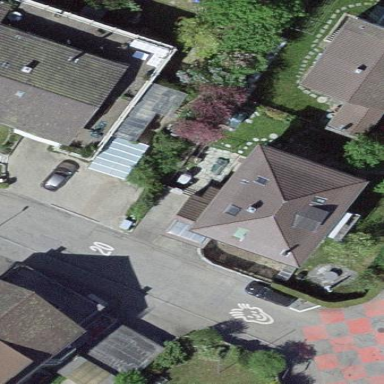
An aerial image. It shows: House with hipped roof.